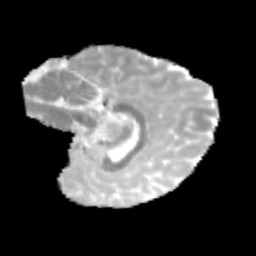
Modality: MD
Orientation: sagittal
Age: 10
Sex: female
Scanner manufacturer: siemens
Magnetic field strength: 3 T
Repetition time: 3.8 s
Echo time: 0.07 s